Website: apple-inc
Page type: customer-info-address
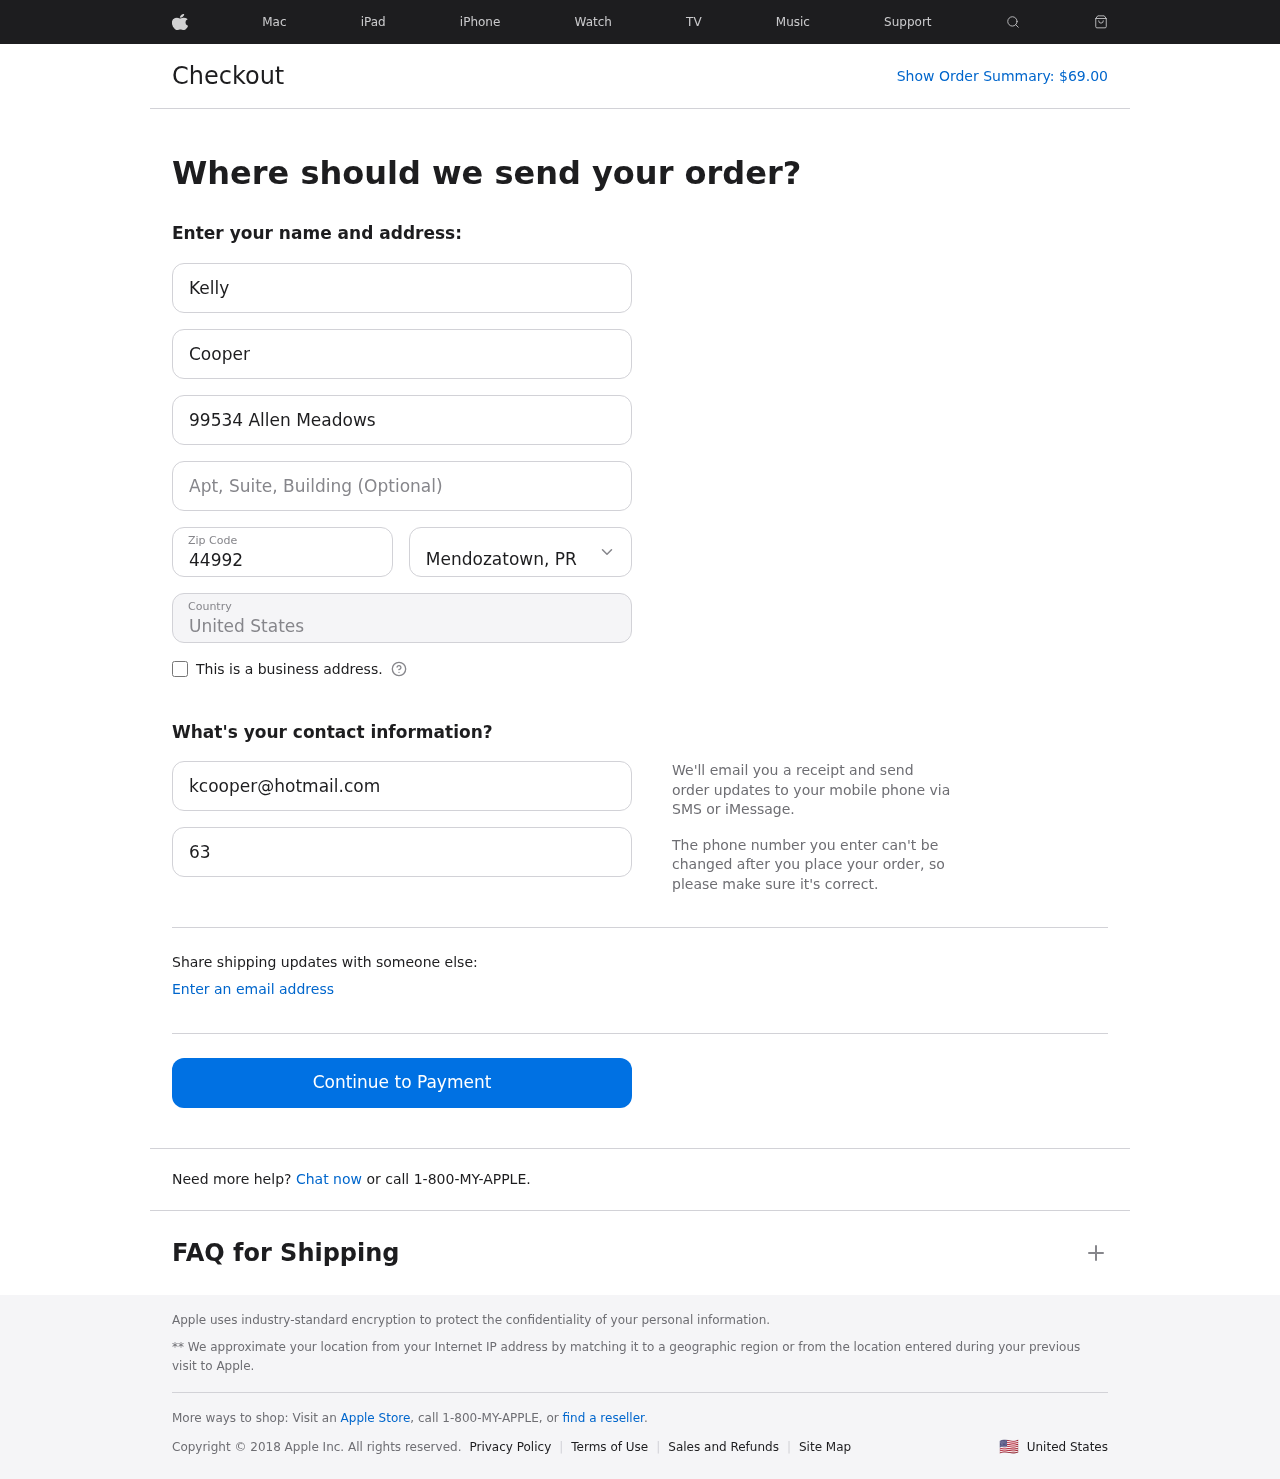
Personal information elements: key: PII_CITY_STATE
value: Mendozatown, PR
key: PII_COUNTRY
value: United States
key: PII_EMAIL
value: kcooper@hotmail.com
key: PII_FIRSTNAME
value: Kelly
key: PII_LASTNAME
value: Cooper
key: PII_PHONE
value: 6343553545
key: PII_POSTCODE
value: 44992
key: PII_STREET
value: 99534 Allen Meadows
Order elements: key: ORDER_TOTAL
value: $69.00